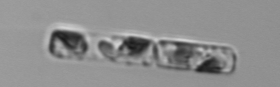
Label: Guinardia_delicatula_TAG_internal_parasite